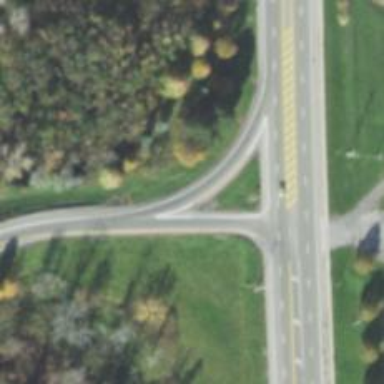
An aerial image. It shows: Asphalt road with primary link designation.